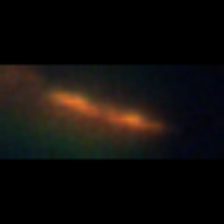
Taxon: Pennate
Group: Diatoms